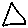
Label: triangle